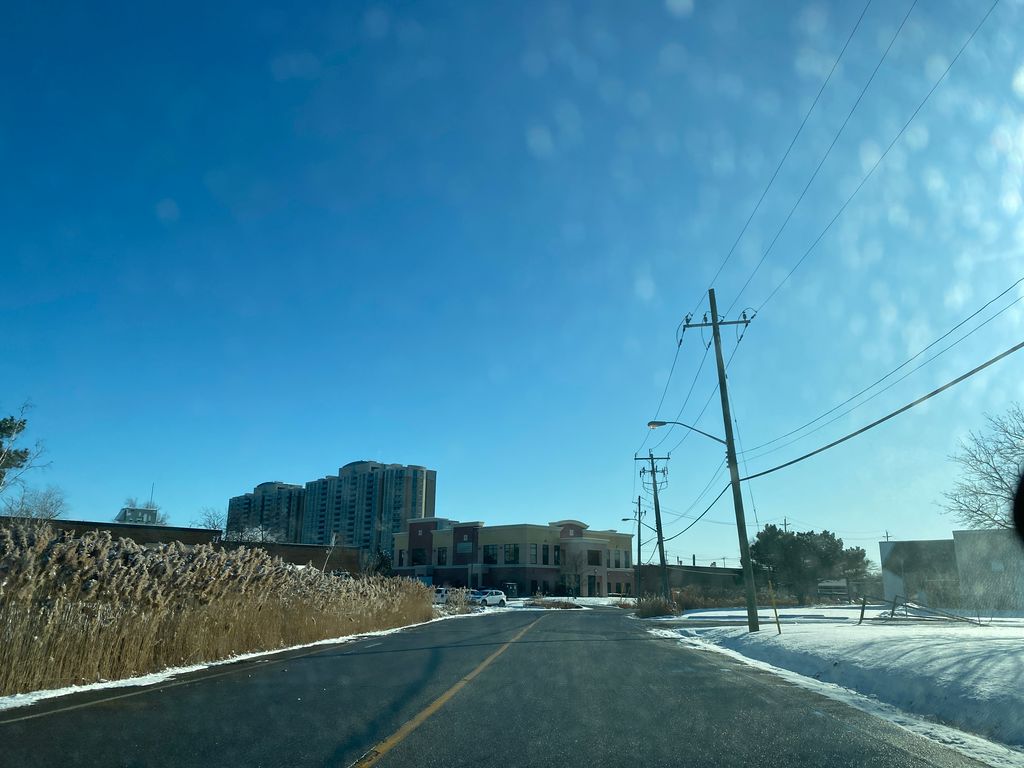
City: toronto